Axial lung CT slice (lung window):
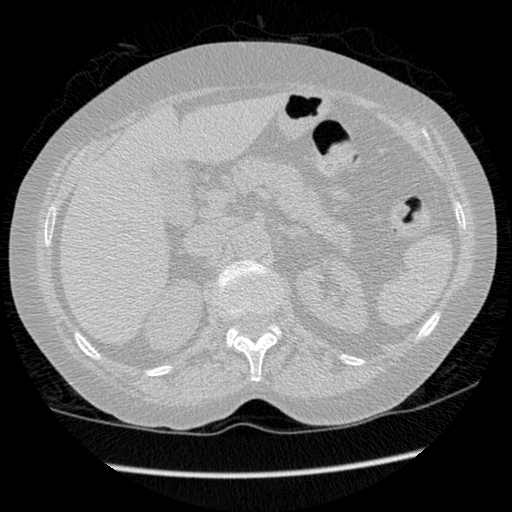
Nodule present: no